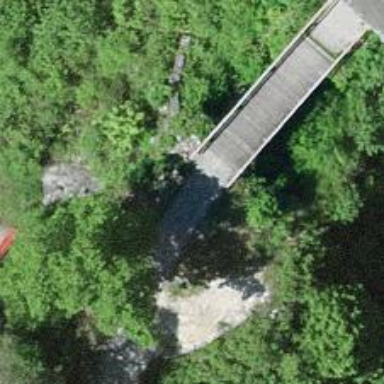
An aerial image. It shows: Track road with grade2 bridge.